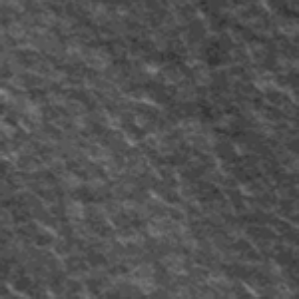
Label: frost